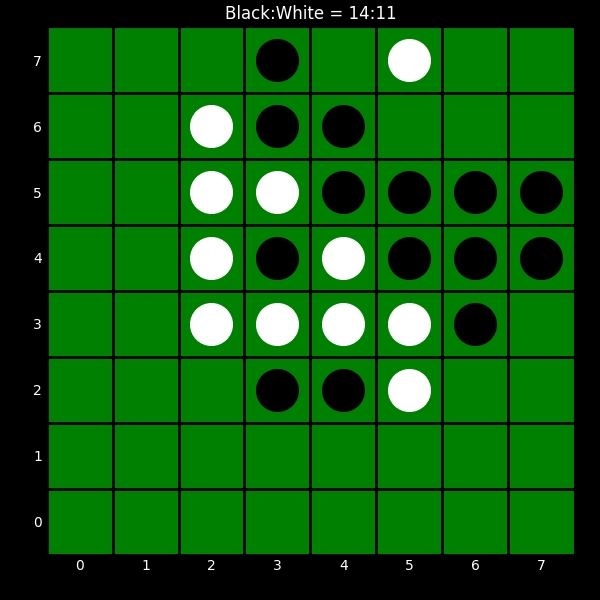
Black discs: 14
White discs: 11